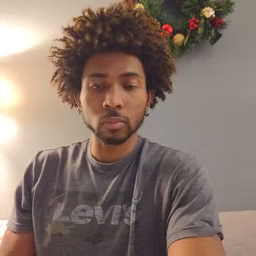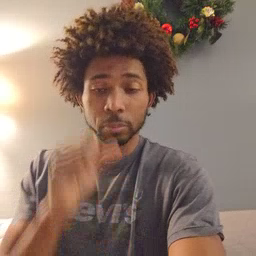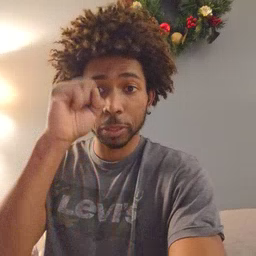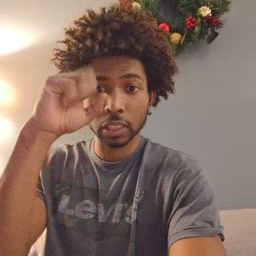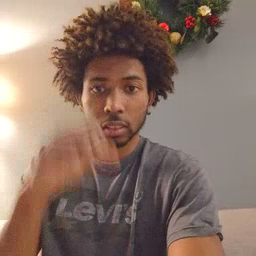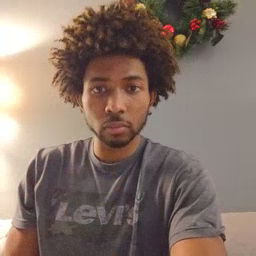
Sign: awake